Interaction volume radius: 5 \u00c5
Interaction volume height: 10 \u00c5
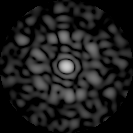
Disorder parameter: 0.88